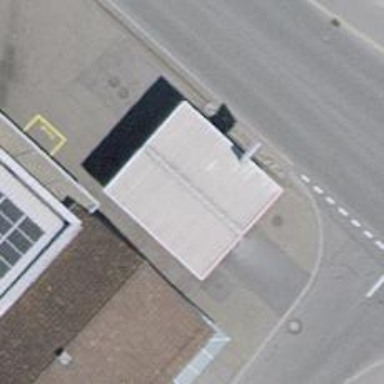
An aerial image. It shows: Fuel station.